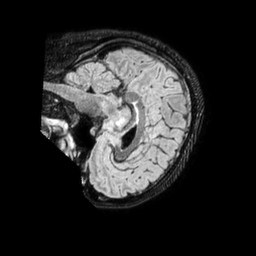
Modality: FLAIR
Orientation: sagittal
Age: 41
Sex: female
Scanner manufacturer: philips
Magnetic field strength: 1.5 T
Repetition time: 4.8 s
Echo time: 0.3503 s